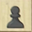
Piece: bP